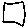
Label: square